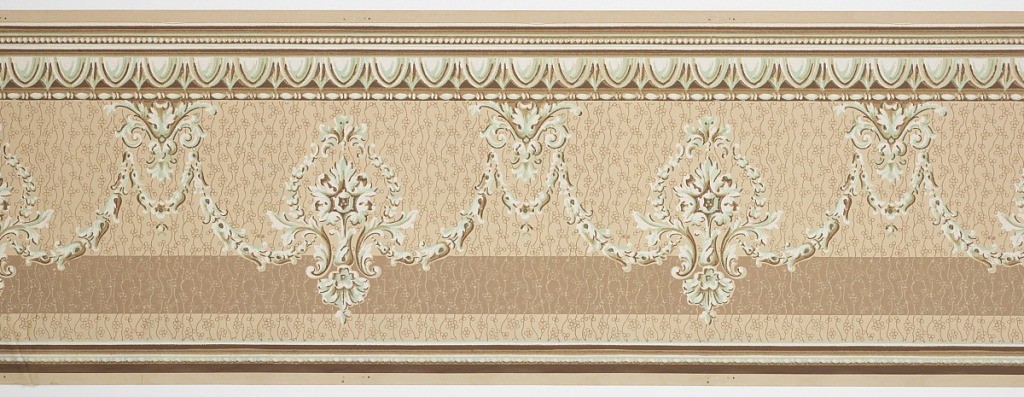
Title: Frieze
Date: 1905–1915
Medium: Machine-printed paper
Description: On a banded beige and light brown ground with minute floral vines, a row of garlands in light green, brown, and white. Above, row of strung beads, egg and dart molding, and bead and reel motif.